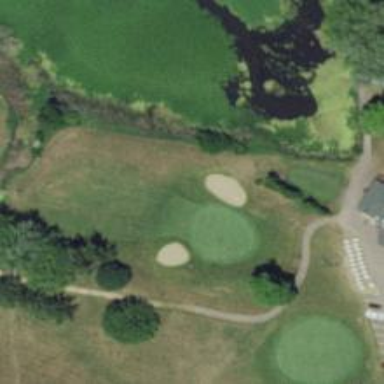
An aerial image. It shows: Golf hole.